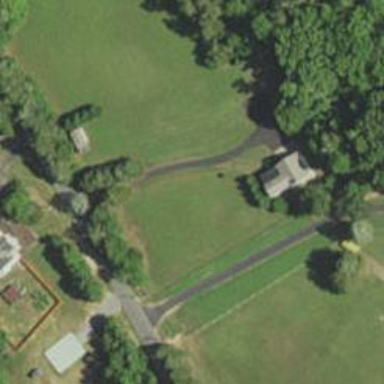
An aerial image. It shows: Driveway.